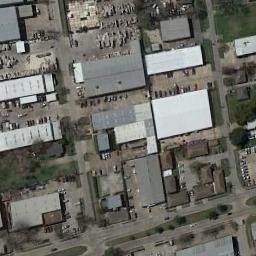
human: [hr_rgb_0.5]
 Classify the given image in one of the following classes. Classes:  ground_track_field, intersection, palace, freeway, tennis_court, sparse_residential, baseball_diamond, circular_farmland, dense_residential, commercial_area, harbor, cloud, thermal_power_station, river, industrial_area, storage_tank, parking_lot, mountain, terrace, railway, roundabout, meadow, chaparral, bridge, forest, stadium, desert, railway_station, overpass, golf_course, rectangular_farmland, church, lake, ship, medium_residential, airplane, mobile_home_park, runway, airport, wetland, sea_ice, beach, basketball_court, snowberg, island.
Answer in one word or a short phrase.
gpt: industrial_area